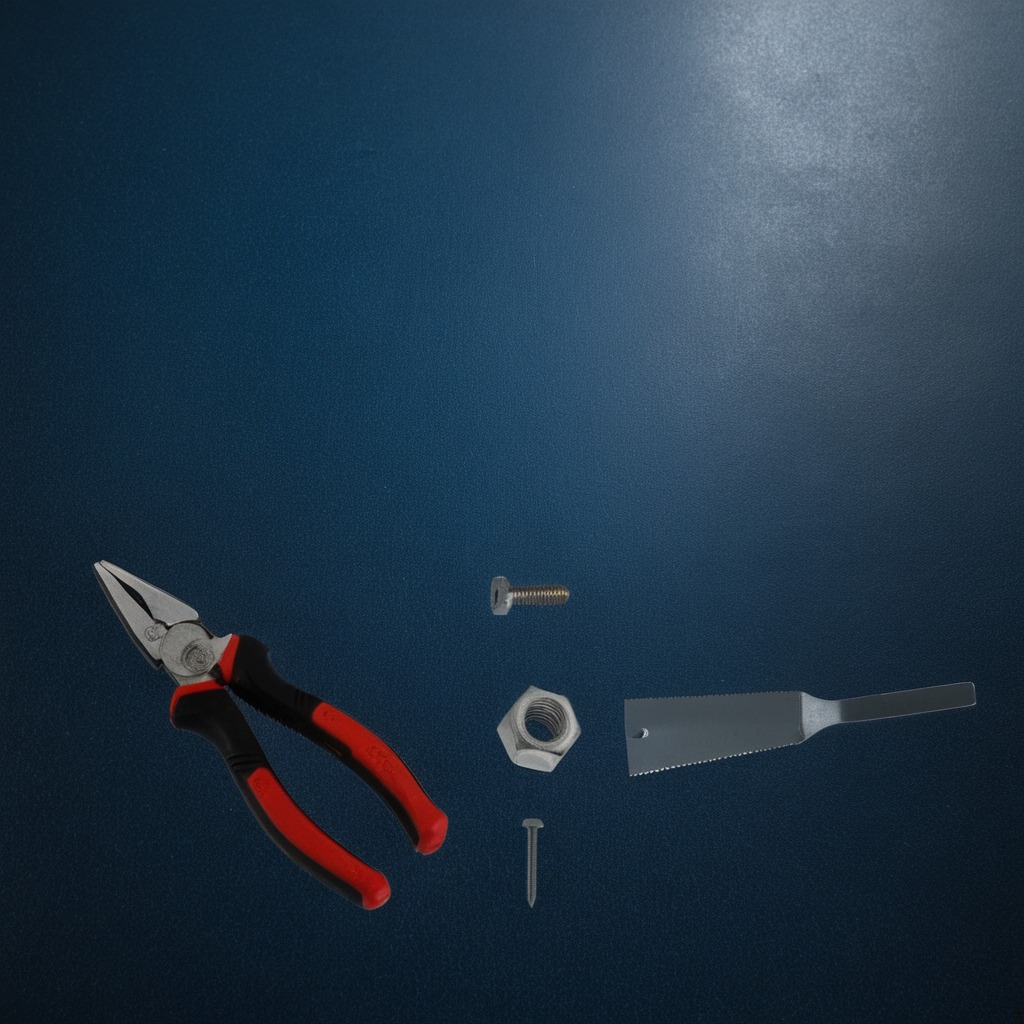
A metal machine screw, an iron nail, pliers, a handheld metal saw, and a metal nut are lying on the clean granite tabletop inside a workshop at night.